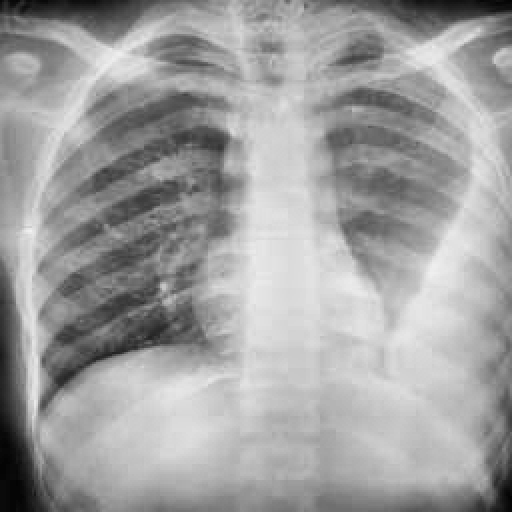
Finding: TUBERCULOSIS